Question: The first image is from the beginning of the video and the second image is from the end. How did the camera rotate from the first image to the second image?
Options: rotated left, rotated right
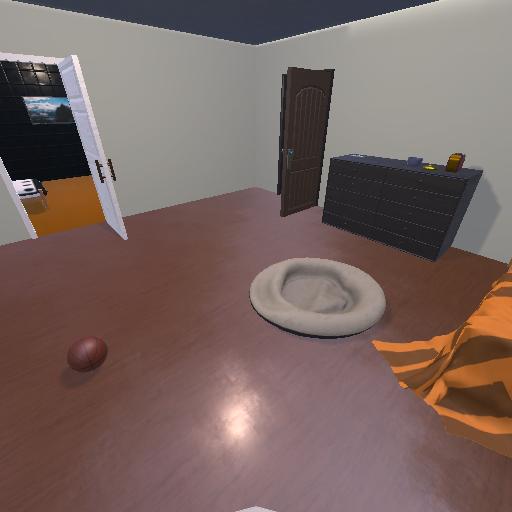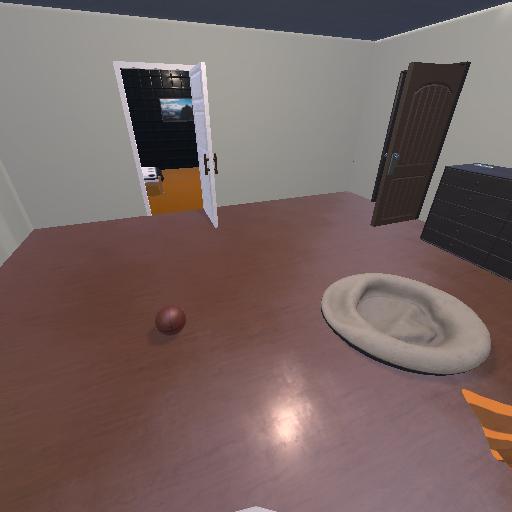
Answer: rotated left